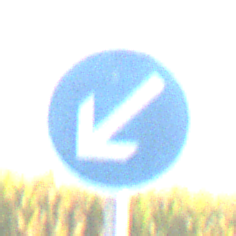
Verkehrszeichen: VorgeschriebeneVorbeifahrtLinks
Umgebung: Outdoor, RoadRail
Tageszeit: SunriseSunset
Wetter: Clear
Licht: Natural
Jahreszeit: NotSpecified
Kontrast: HighContrast